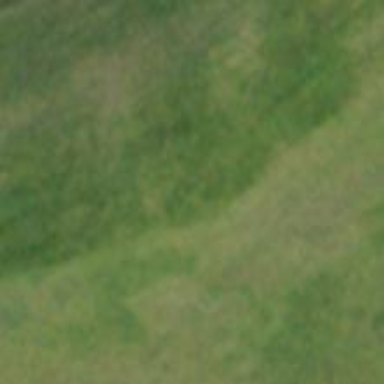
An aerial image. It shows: Designated golf cart path on grass surface service road with track type of grade 5.